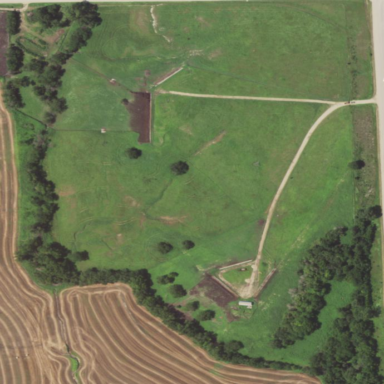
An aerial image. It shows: Farmyard area.